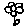
Label: flower